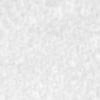
Label: no_change